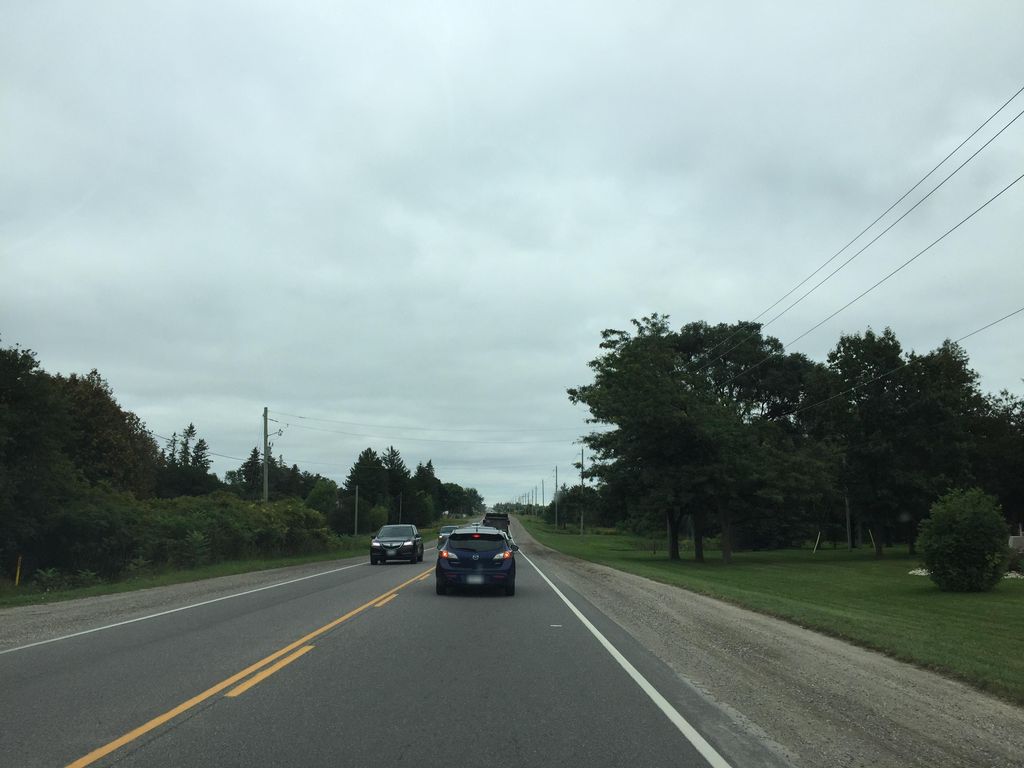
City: kitchener-waterloo